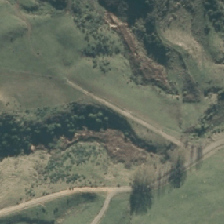
Land cover: grose_broom